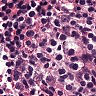
Metastatic tissue present: no